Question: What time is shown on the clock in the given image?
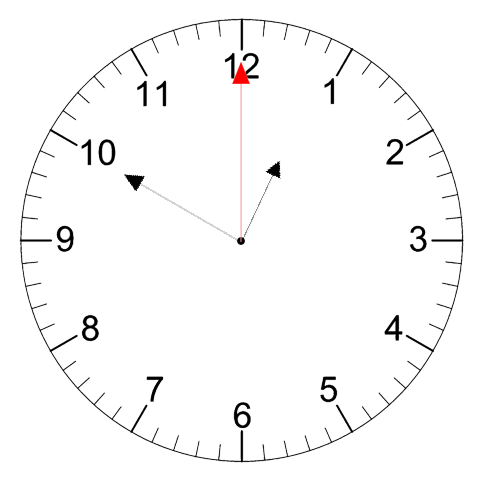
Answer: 12:50:00